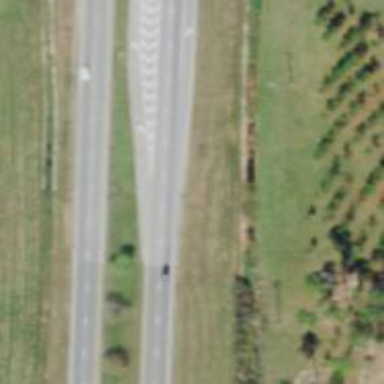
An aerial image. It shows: Dual carriageway trunk highway with asphalt surface. It is expressway.